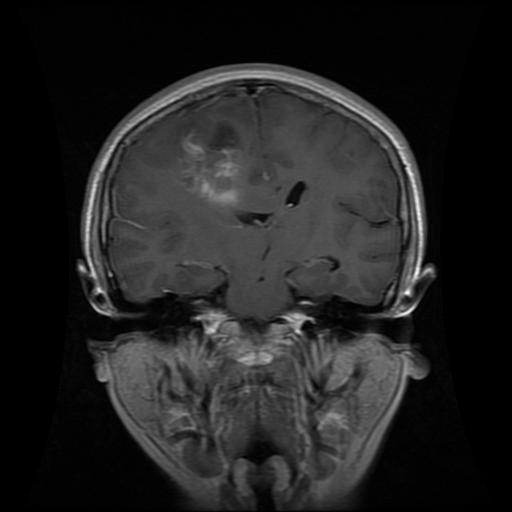
Label: glioma